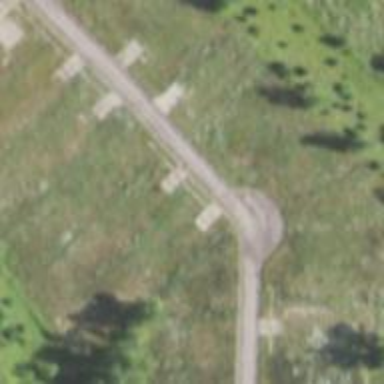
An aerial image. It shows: Asphalt road in living street.